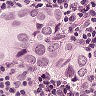
Metastatic tissue present: yes